You are looking at the envelope spectrum of a bearing's vibration signal. The marked vertical lines are the theoretical fault frequencies for the outer race, inner race, rolling elements, and cage. What is the most likely bearing condition (normal, inner_race, outer_race, ball)?
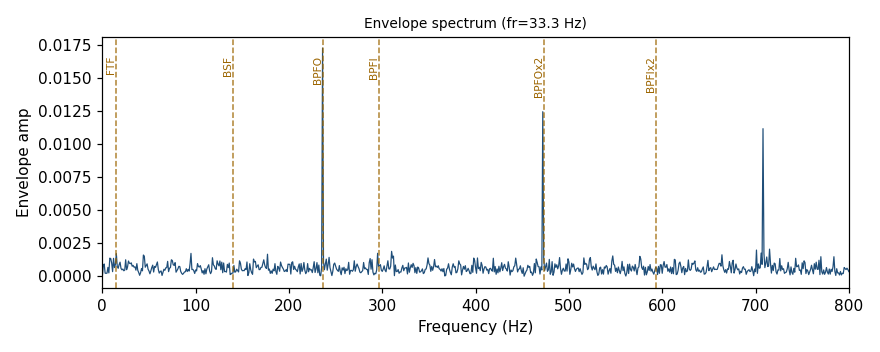
Answer: outer_race